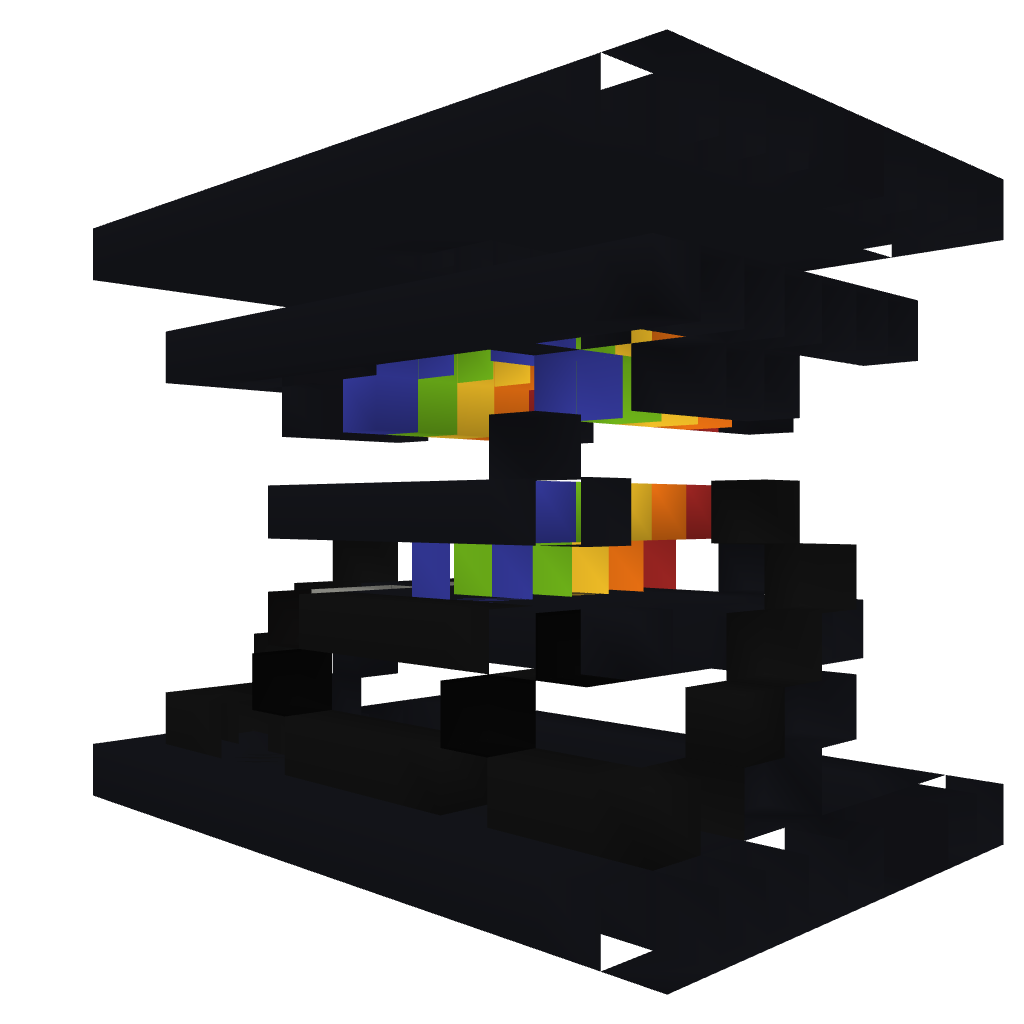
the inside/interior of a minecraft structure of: Rainbow Fighter